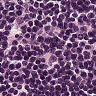
Metastatic tissue present: no